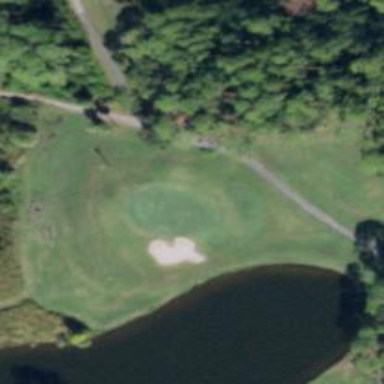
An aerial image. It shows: View of golf hole.